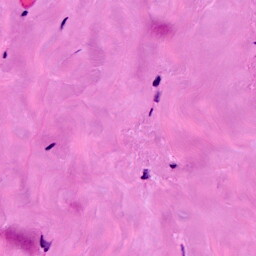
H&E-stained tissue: Breast